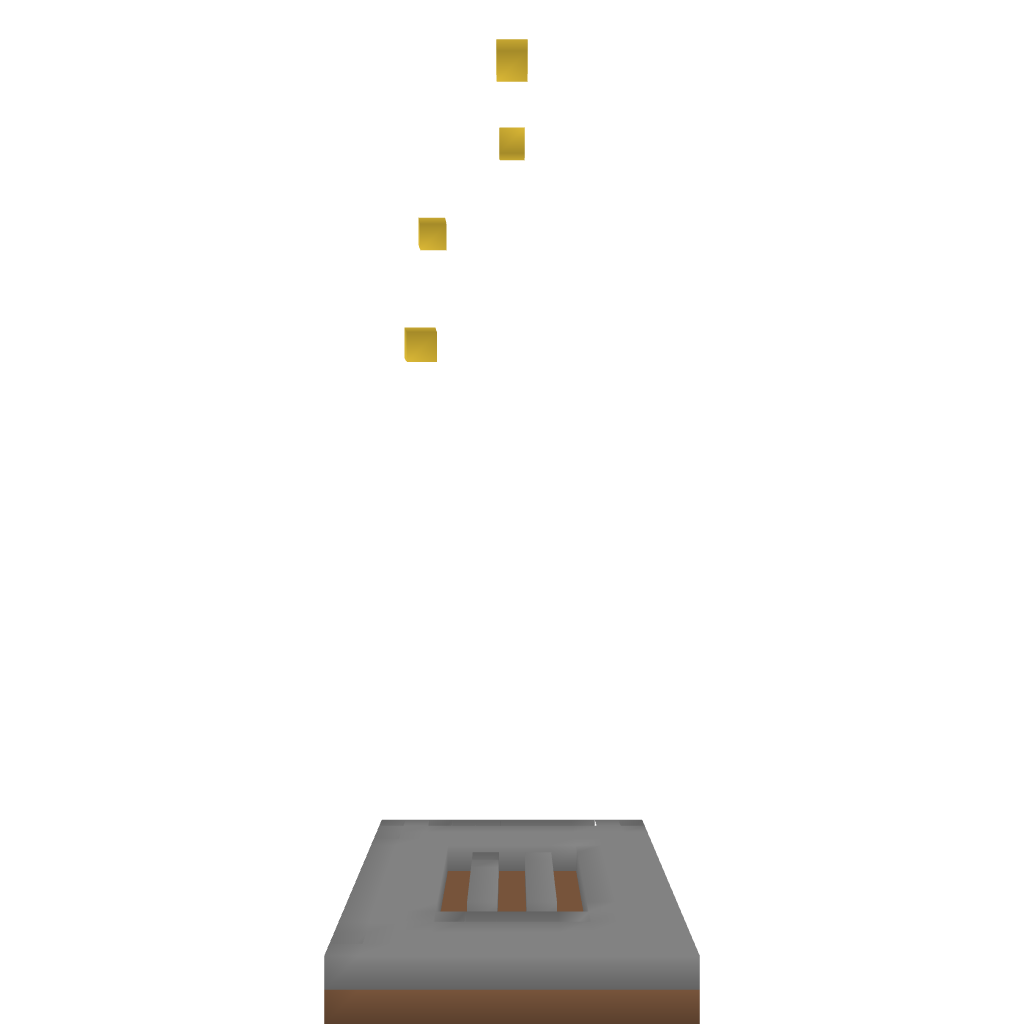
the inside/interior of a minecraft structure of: Statue of Nike